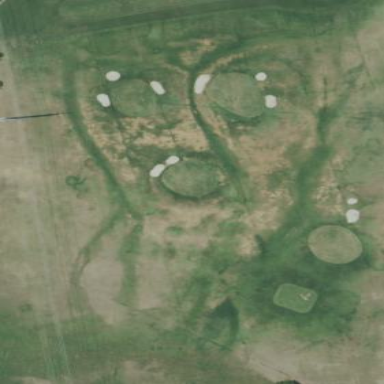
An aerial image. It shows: Driving range for golf practice.